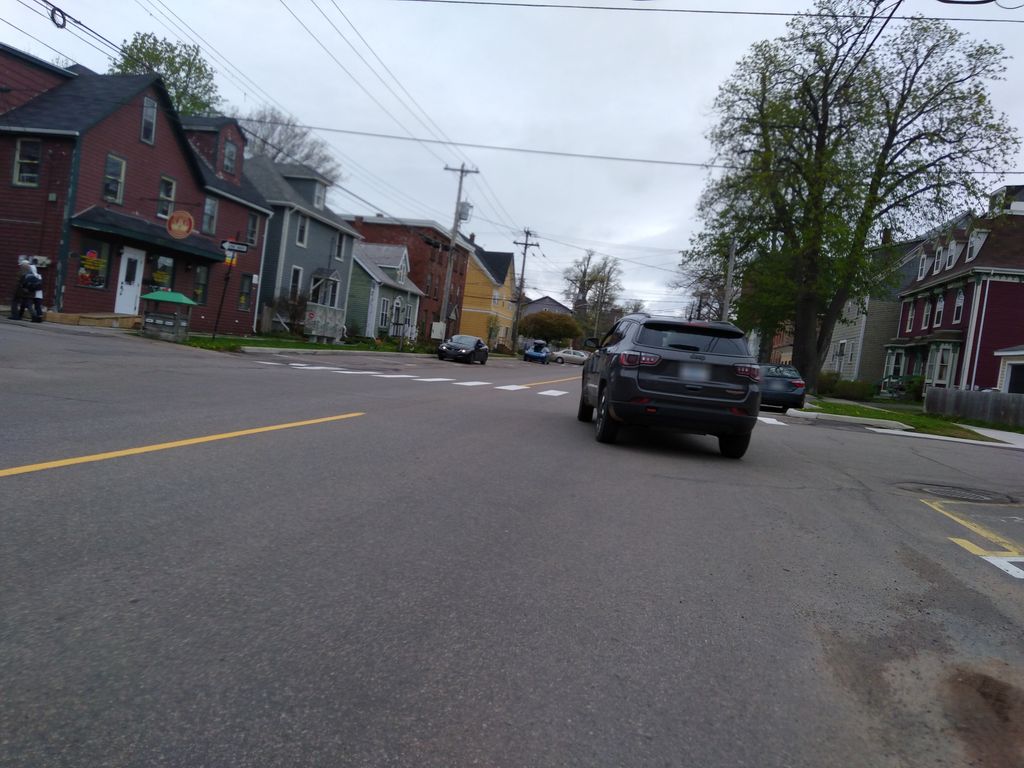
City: charlottetown